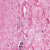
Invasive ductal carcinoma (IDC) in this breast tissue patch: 0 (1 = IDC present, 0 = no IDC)